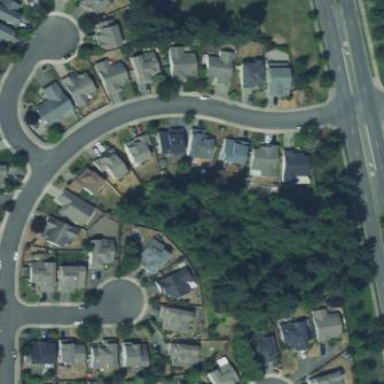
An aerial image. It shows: Single-family residential area in neighborhood setting.